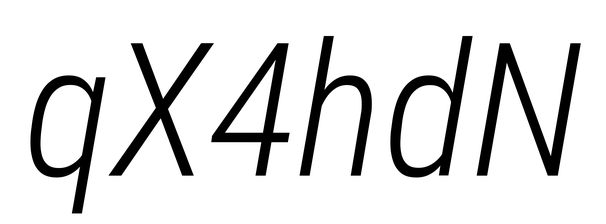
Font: Roboto-Italic_Condensed_Light_Italic